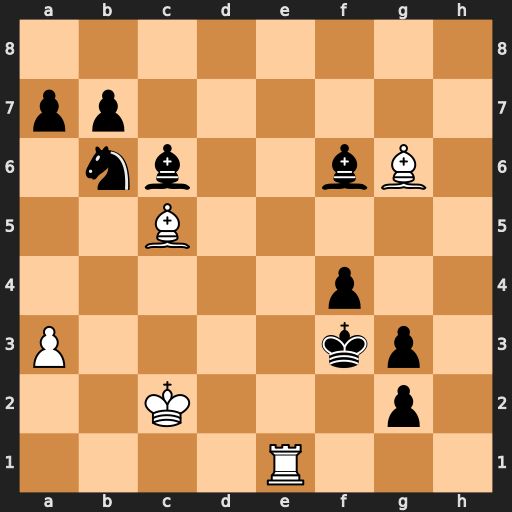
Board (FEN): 8/pp6/1nb2bB1/2B5/5p2/P4kp1/2K3p1/4R3
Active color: w
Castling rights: -
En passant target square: -
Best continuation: Bh5#